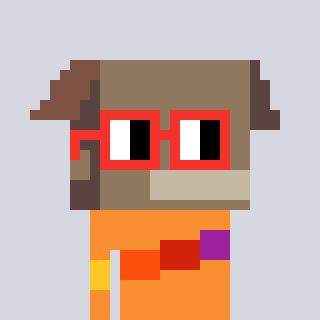
a pixel art character with square red glasses, a box-shaped head and a orange-colored body on a cool background